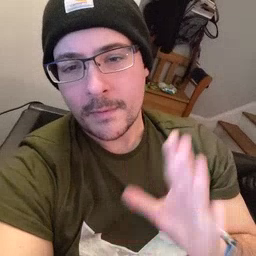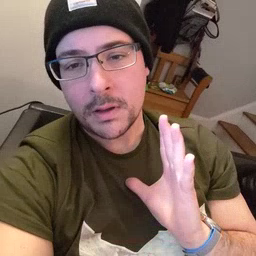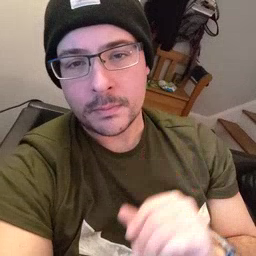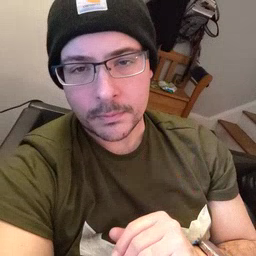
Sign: fine